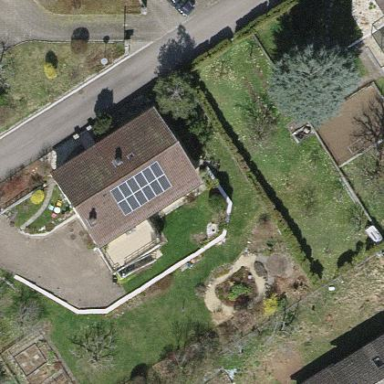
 designed for leisure activities on land."